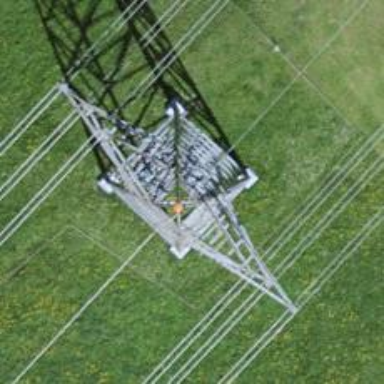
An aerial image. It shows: Power line in the image.